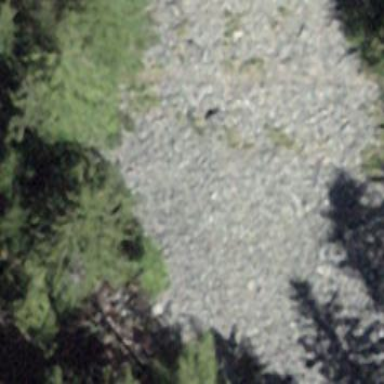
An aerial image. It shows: Natural scree.